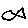
Label: fish